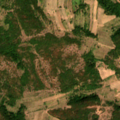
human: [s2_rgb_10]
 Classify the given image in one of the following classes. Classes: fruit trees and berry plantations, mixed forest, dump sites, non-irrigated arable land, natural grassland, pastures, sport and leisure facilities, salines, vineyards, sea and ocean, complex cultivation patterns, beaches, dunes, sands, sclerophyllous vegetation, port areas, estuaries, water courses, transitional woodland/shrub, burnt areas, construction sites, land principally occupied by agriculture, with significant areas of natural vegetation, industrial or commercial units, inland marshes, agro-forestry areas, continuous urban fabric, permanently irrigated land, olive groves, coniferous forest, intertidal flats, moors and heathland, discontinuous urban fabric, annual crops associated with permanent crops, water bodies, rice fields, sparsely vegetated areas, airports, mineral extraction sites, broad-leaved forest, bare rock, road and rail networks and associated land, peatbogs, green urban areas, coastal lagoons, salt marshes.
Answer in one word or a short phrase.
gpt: pastures, land principally occupied by agriculture, with significant areas of natural vegetation, broad-leaved forest, transitional woodland/shrub